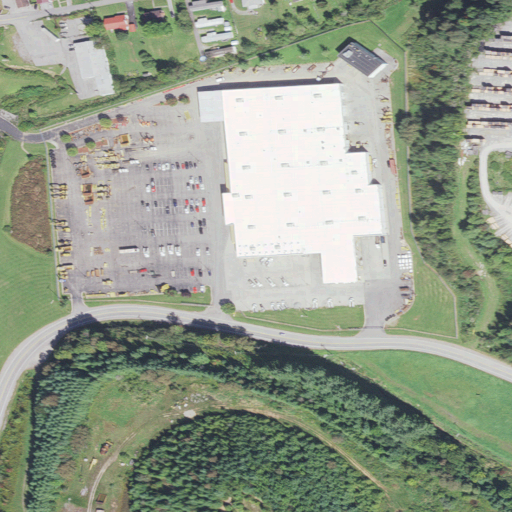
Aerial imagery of valley in West Virginia named Green Valley containing medium intensity development, high intensity development, low intensity development, mixed forest, deciduous forest, open development, and grassland